Question: I was attempting to deploy my ipad app using the monotouch enterprise licence.
I follow the steps here.
<URL>
and I did not see the "iPhone Bundle Signing"

I did part 1
Got stuck on part 2
dont forget to follow these steps too
<URL>
run the assistant for every new app you do. download cert and double check your 'bundle and signing' to make sure monotouch recognizes your provisioning profile
<URL>
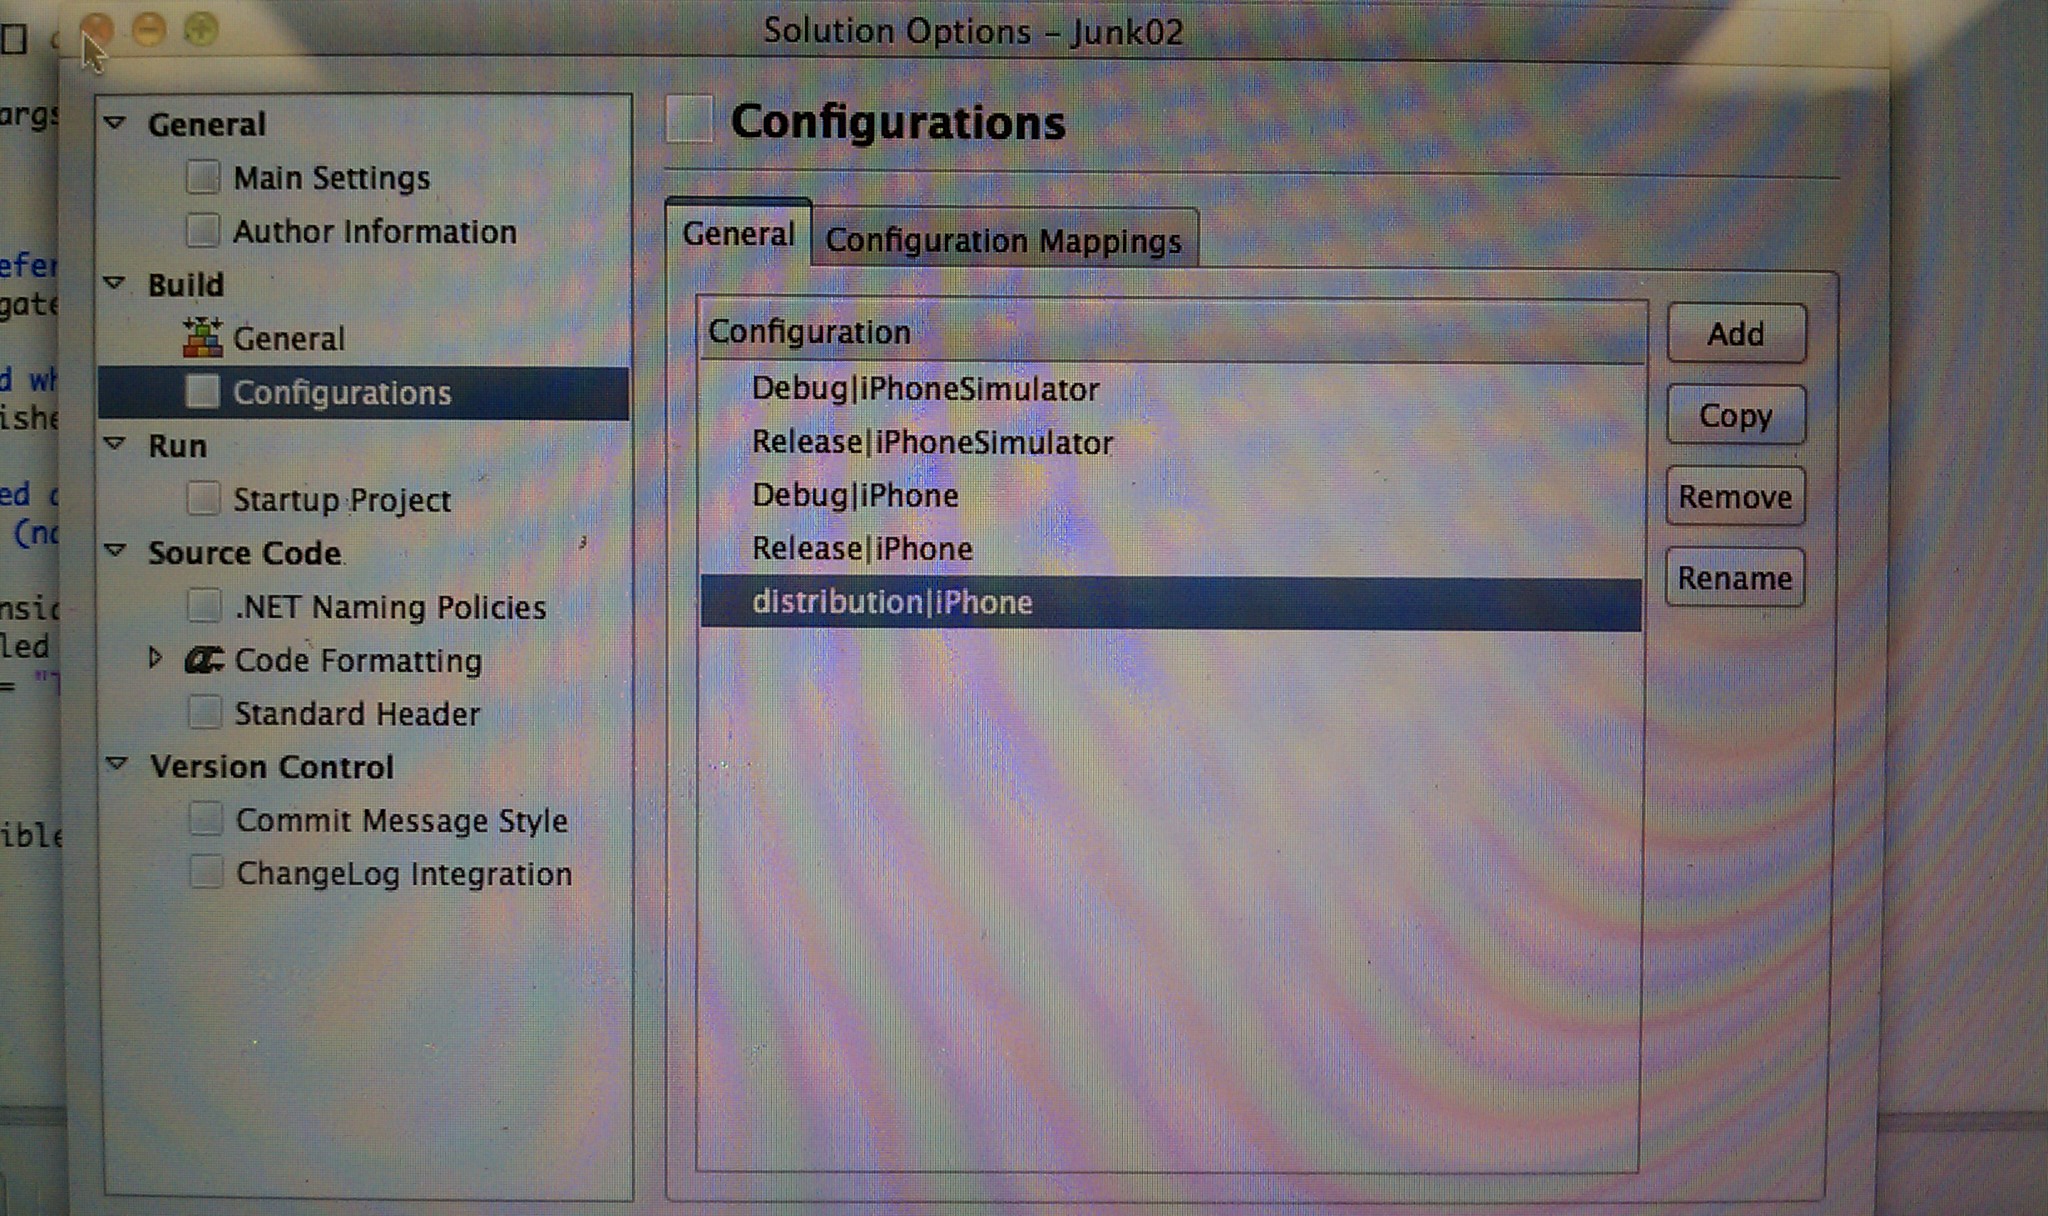
Answer: Look at your main (.exe) project options (i.e. not the solution options) and you should see it.